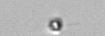
Label: nanoplankton_mix